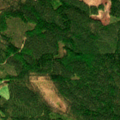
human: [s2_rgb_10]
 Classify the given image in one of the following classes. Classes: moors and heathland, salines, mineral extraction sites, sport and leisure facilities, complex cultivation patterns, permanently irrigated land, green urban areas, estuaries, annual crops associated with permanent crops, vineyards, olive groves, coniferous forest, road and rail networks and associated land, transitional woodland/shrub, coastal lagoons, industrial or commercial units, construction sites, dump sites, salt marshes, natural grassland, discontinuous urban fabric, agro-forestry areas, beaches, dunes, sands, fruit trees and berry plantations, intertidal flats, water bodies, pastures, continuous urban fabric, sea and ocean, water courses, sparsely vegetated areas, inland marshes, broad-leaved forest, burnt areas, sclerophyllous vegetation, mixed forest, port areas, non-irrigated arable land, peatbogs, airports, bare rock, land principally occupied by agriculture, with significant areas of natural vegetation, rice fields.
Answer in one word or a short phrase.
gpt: non-irrigated arable land, coniferous forest, mixed forest, transitional woodland/shrub